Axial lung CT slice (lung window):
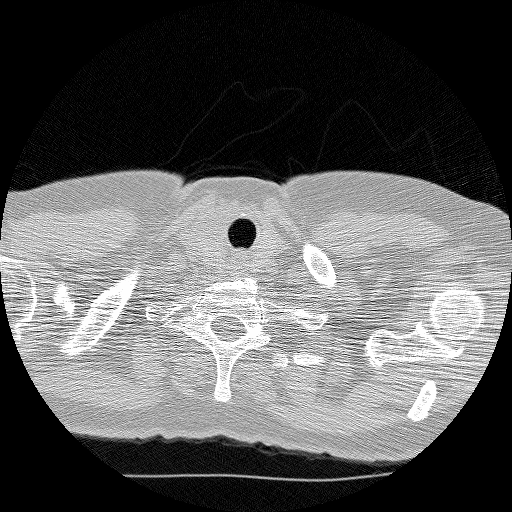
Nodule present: no